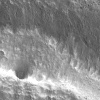
Atmospheric dust classification: not_dusty